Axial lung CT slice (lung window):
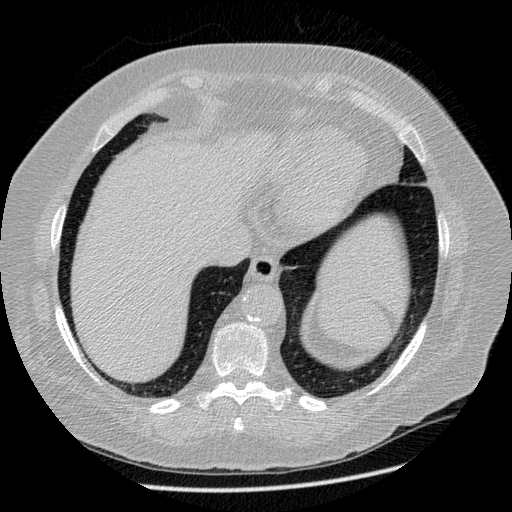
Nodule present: no